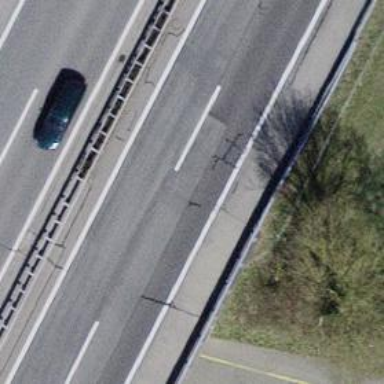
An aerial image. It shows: Motorway bridge with asphalt surface.